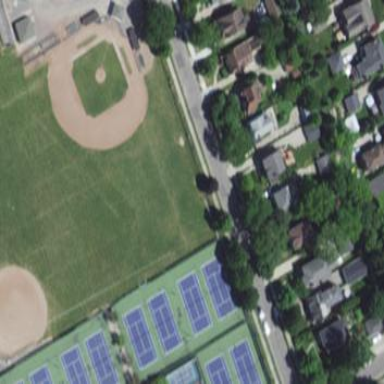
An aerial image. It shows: Tennis court on pitch.